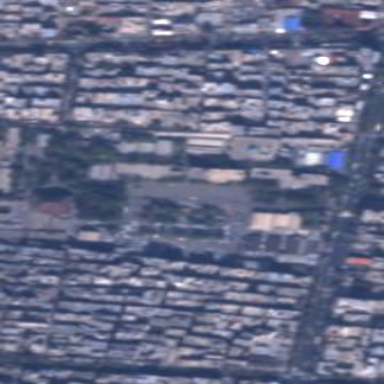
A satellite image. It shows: Police building.